Question: I've been working on a simple console application and was stopped when, upon compiling my latest code, it began outputting strings of text and integers which did not match what I have entered.
The purpose of the program thus far is simple: to input a string of data and for it to output correctly multiple times in the console application. Below I have linked the pseudocode.

Thanks in advance.
'''
#include <iostream>
#include <string>
void printIntro();
void RunApp();
bool RequestRestart();
std::string GetAttempt();
int main() // entry point of the application
{
printIntro();
RunApp();
RequestRestart();
return 0;
}
void printIntro() {
// introduce the program
constexpr int WORD_LENGTH = 8; // constant expression
std::cout << "Welcome to the Bull and Cow guessing game
";
std::cout << "Can you guess the " << WORD_LENGTH;
std::cout << " letter isogram I am thinking of?
";
return;
}
void RunApp()
{
// loop for number of attempts
constexpr int ATTEMPTS = 5;
for (int count = 1; count <= ATTEMPTS; count++)
{
std::string Attempt = GetAttempt();
std::cout << "You have entered " << GetAttempt << "
";
std::cout << std::endl;
}
}
std::string GetAttempt()
{
// receive input by player
std::cout << "Enter your guess:
";
std::string InputAttempt = "";
std::getline(std::cin, InputAttempt);
return InputAttempt;
}
bool RequestRestart()
{
std::cout << "Would you like to play again?
";
std::string Response = "";
std::getline(std::cin, Response);
std::cout << "Is it y?:
" << (Response[0] == 'y'); //response must be in brackets
return false;
}
'''
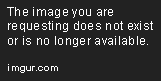
Answer: You have to change this line
'std::cout << "You have entered " << GetAttempt << "
";'
in'std::cout << "You have entered " << Attempt << "
";'
In this way you do not print the address of the function, just like you did before, but the variable in which you stored the return value of the 'GetAttempt' function.